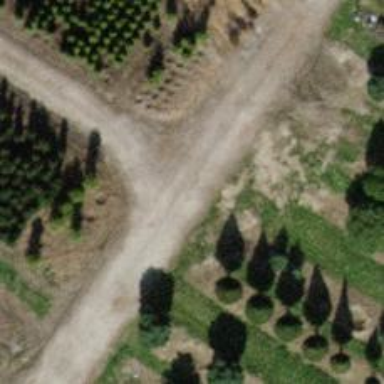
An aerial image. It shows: Unpaved track with grade2 quality type.